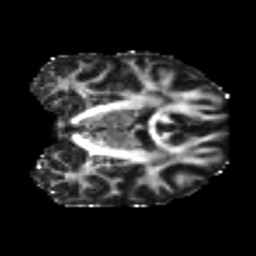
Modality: FA
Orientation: coronal
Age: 19
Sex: male
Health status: healthy
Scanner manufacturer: philips
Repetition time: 7.386 s
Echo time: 0.08599 s